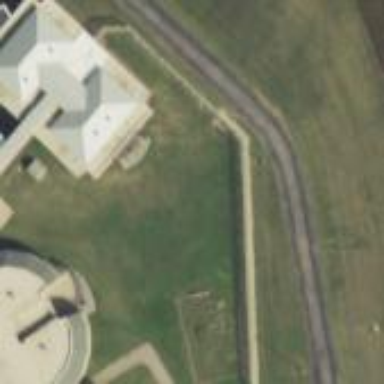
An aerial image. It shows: Prison building.